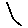
Label: smiley face